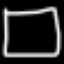
Label: square